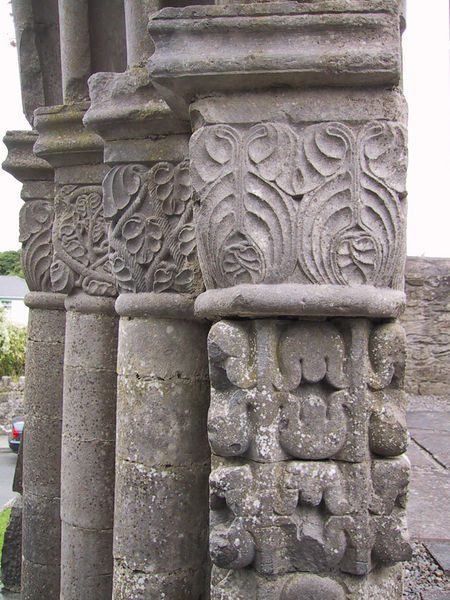
Titel: Cong Abbey
Standort: Cong, Abbey (EU - IR)
Schlagwörter: blätter, himmel, blumen, marmor, pfeiler, säule, säulen, gebäude, gras, haus, rasen, rosen, muster, ornament, architektur, stein, pflanze, relief, risse, mauer, auto, detail, foto, plaster, urlaub, kapitelle, kapitell, würfel, photo, sims, sandstein, romanik, griechenland, platten, rillen, romanisch, hintereinander, rücklicht, rücklichter, steinsäulen, romaisch, setin, 1architektur